Interaction volume radius: 10 \u00c5
Interaction volume height: 20 \u00c5
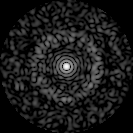
Disorder parameter: 0.8396